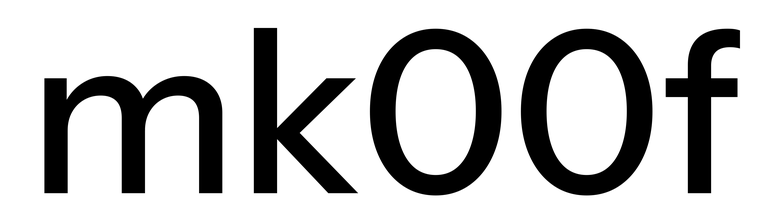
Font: InstrumentSans_Medium